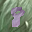
Label: 8